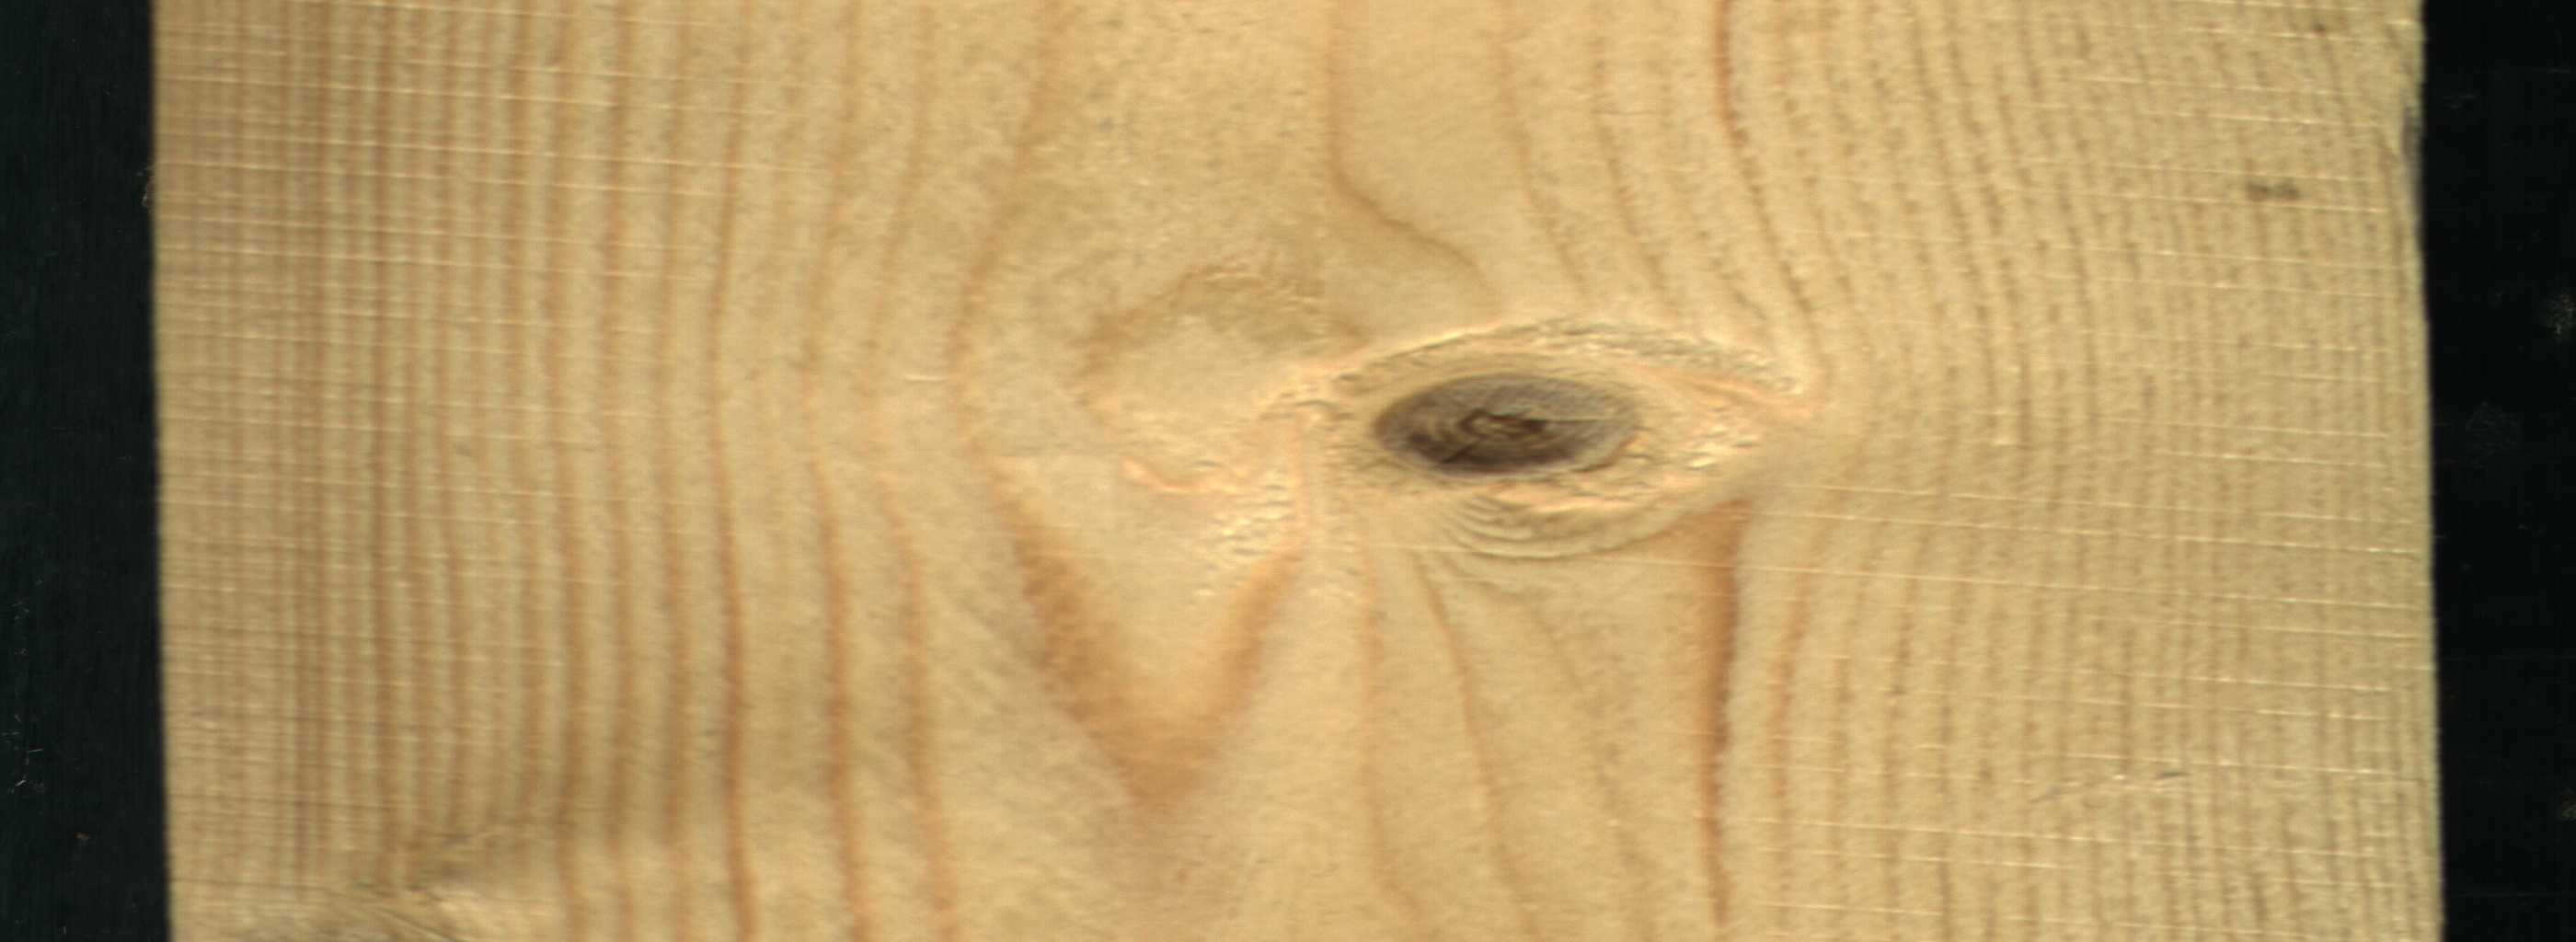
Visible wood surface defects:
Live_Knot